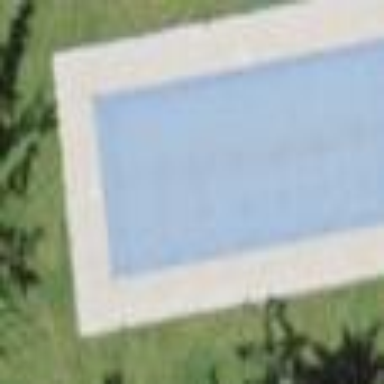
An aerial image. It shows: Swimming pool located in leisure land.